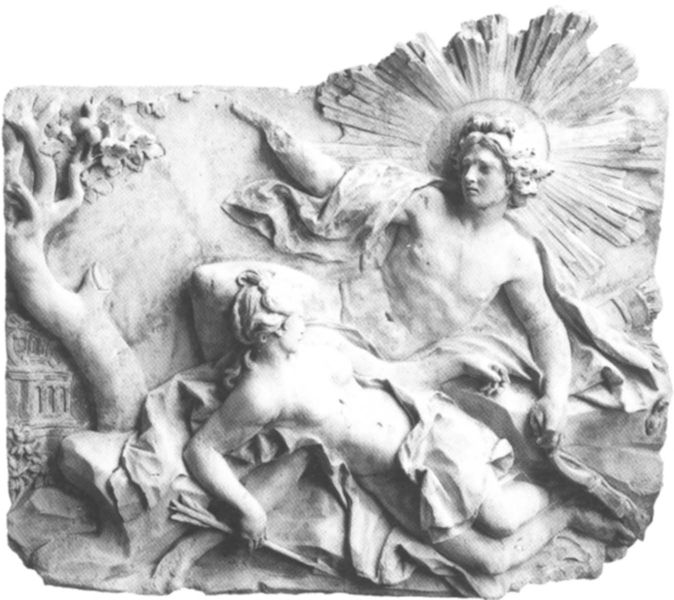
Titel: Apoll und Koronis
Künstler: Nicolas-Sébastien Adam
Standort: Paris, Château de Bagatelle (EU - F - Ile-de-France)
Schlagwörter: baum, mann, nackt, umhang, menschen, ausschnitt, frau, licht, marmor, männer, haus, tuch, architektur, arm, mensch, stein, steine, sonne, gewand, fliegen, apfel, relief, liebe, liegen, erhaben, plastik, paradies, strahlen, kranz, rom, fragment, heiligenschein, nimbus, antik, zeus, venus, tempel, gips, amor, heilig, verwundet, pfeil, mamor, haende, r